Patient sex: M
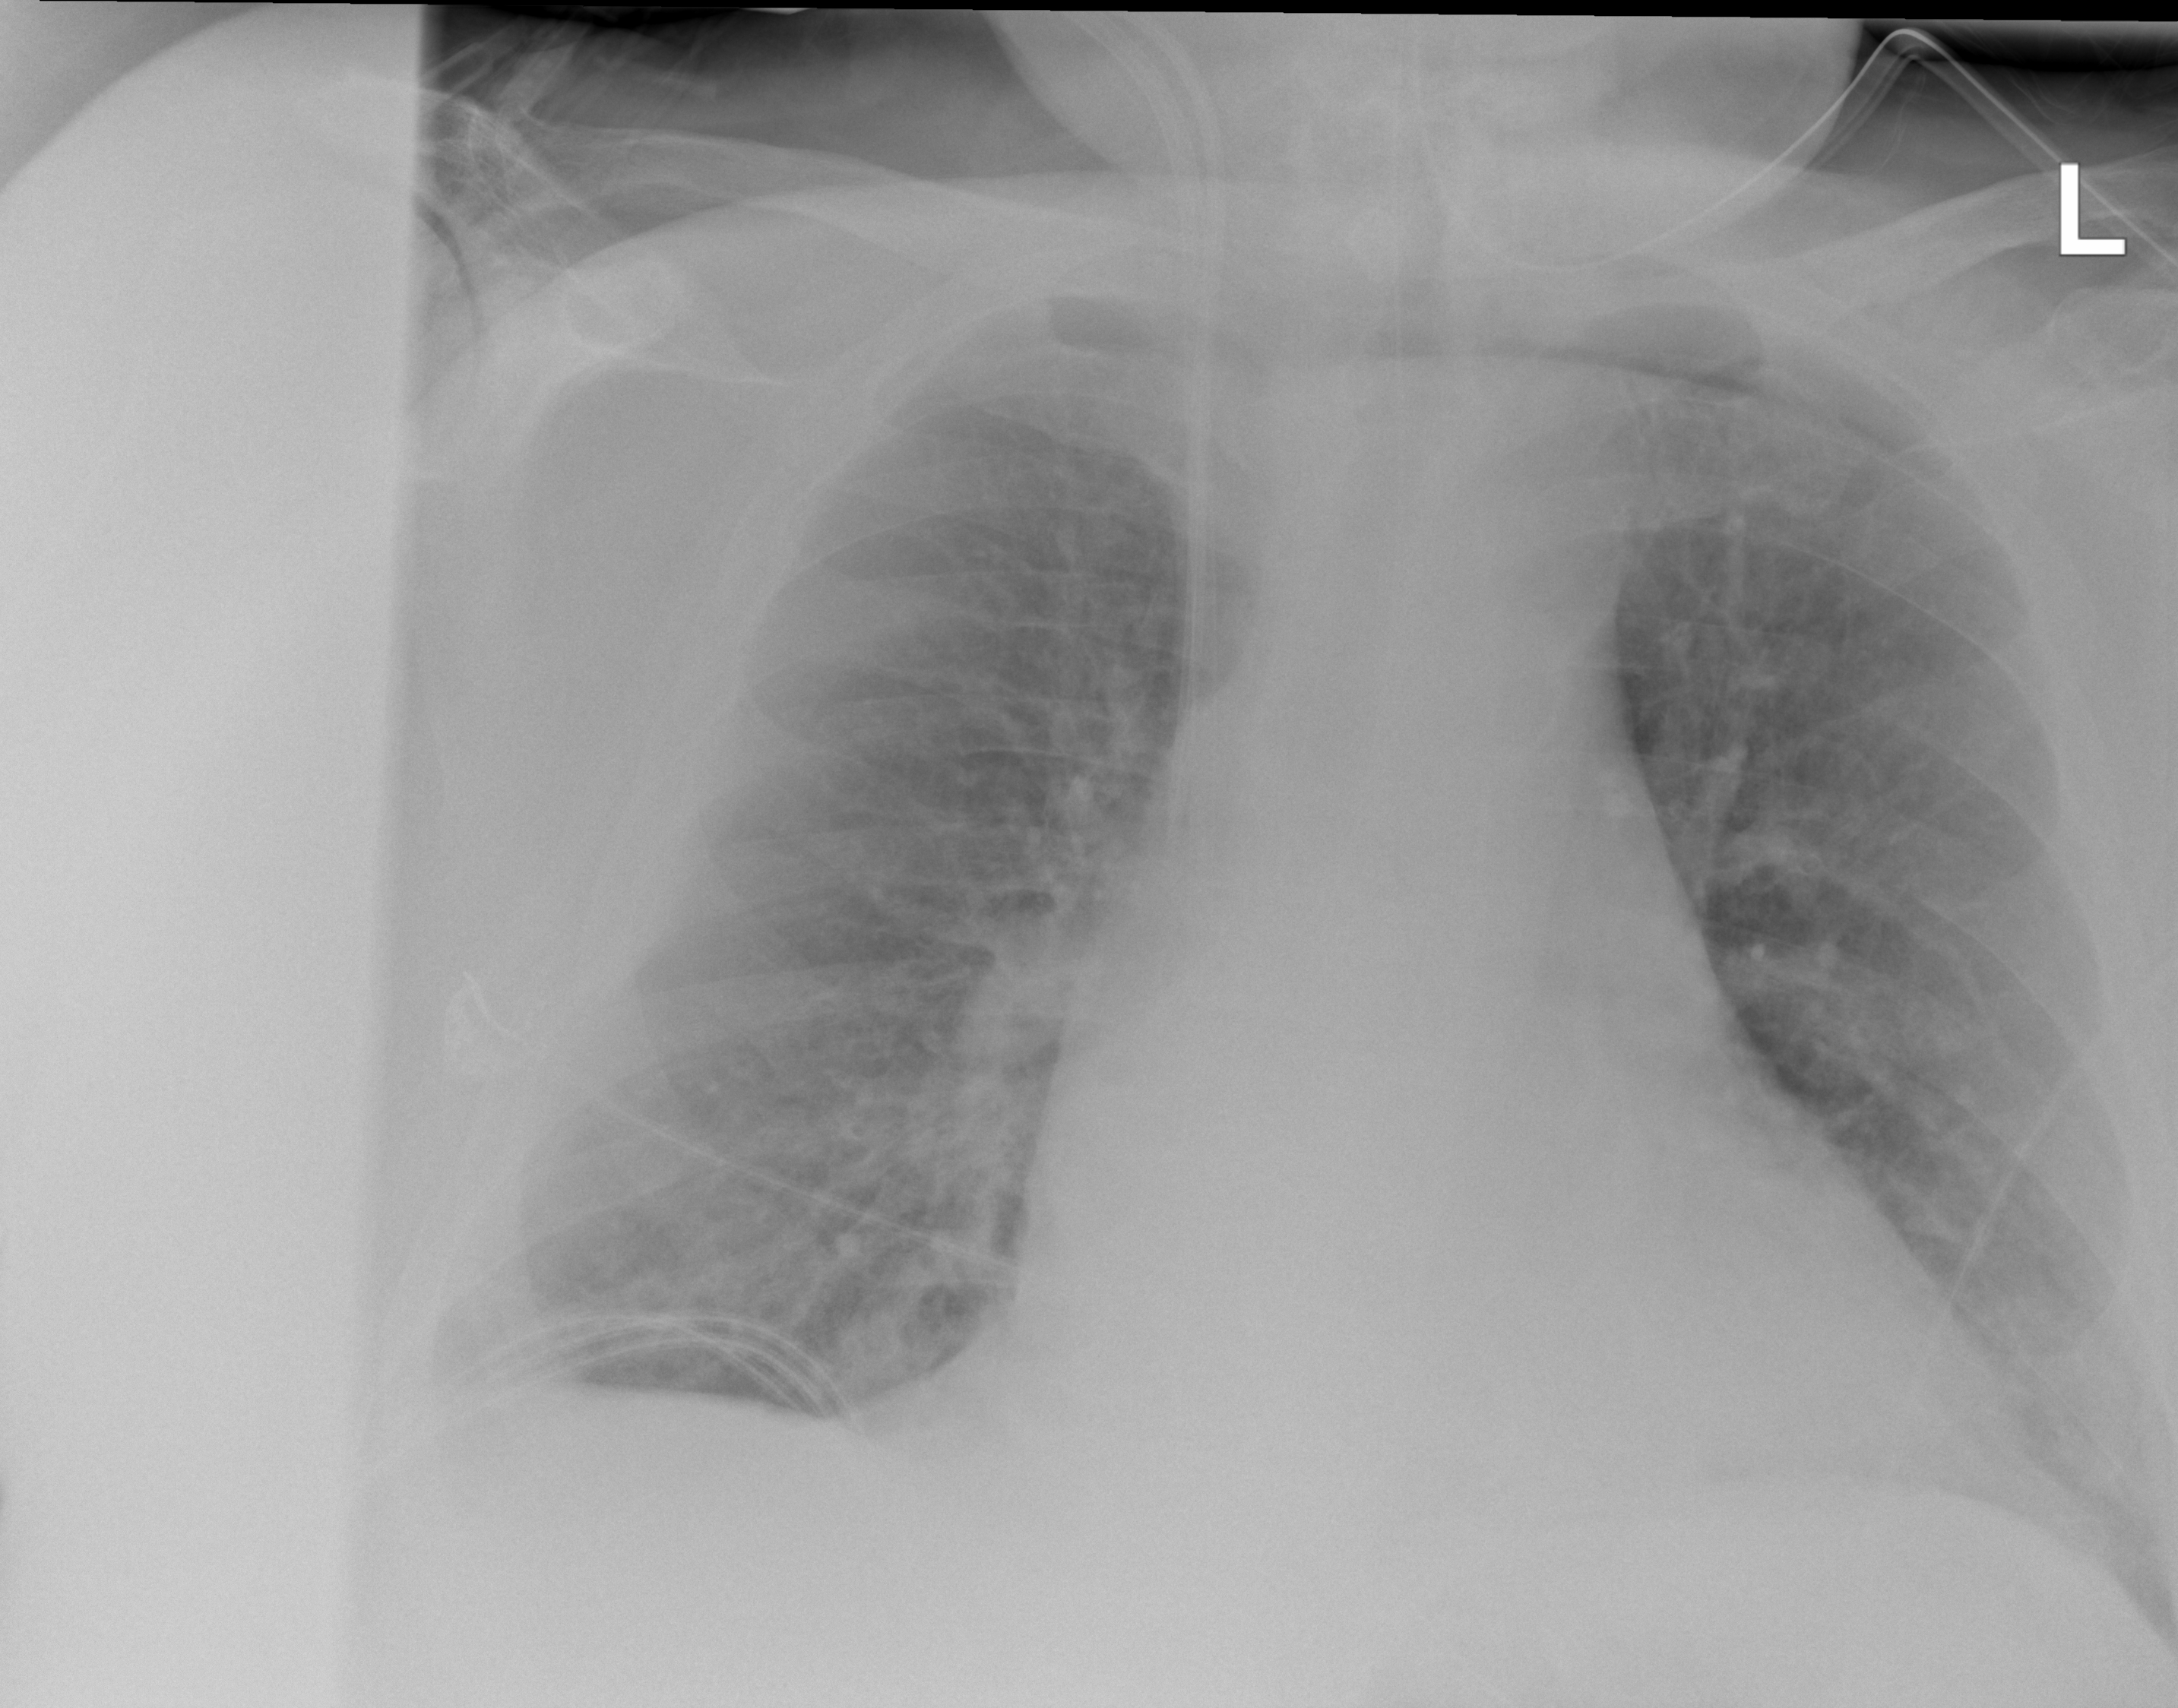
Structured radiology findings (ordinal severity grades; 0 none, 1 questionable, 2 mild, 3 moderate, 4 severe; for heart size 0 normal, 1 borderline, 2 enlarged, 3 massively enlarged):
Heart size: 2
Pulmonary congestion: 2
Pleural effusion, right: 0
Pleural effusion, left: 0
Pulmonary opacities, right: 2
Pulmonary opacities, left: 2
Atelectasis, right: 2
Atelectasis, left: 2